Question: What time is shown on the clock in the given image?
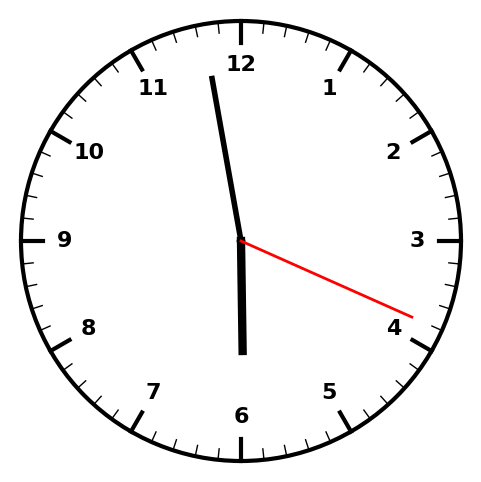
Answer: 05:58:19